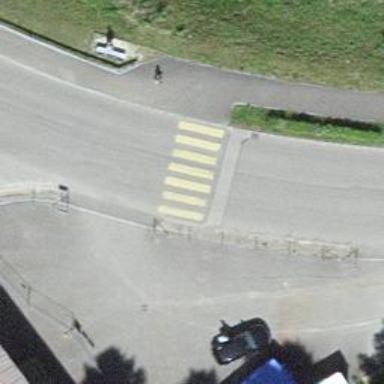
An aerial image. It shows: Uncontrolled zebra crossing on the road.